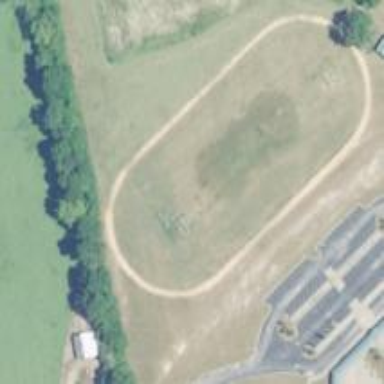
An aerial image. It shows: Track located within leisure land area.